Field crop: maize
Growth stage: 2
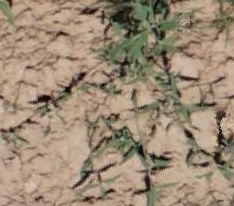
Species: atriplex